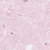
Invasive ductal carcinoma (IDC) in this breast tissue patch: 0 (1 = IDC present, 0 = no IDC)